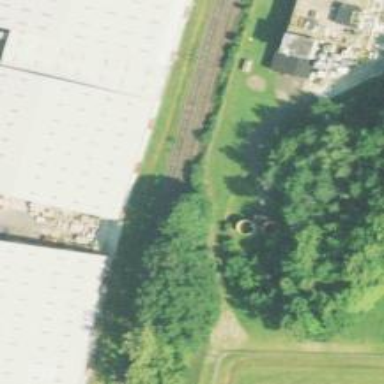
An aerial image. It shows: Railway siding with rails.